Question:
Hi im trying to line up my button horizontally like an "inline" but it wont let me. I know about btn-group but then I cant have space in between the buttons like I want because they're attached to one another. so im trying to align them horizontally without btn-group
'''
<footer class="bottom visible-phone">
<div class="container">
<div class="row text-center">
<div class="span1"><a class="btn btn-primary btn-small" href="#">
<div class="icon-user icon-white"></div> Facebook</a></div>
<div class="span1"><a class="btn btn-info btn-small" href="#">
<div class="icon-user icon-white"></div> Twitter</a></div>
<div class="span1"><a class="btn btn-danger btn-small" href="#">
<div class="icon-user icon-white"></div> Youtube</a></div>
<div class="span1"><a class="btn btn-small" href="#">
<div class="icon-user"></div> Instagram</a></div>
</div><!--row END-->
</div><!--container END-->
</footer>
'''
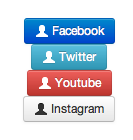
Answer: In Bootsrap, the grid system (span, row, container) will make all span's appear underneath eachother as soon as you get to the 'phone' size (which I guess is the case here, due to the visible-phone class you added to the footer). You won't be able to rely just on the grid system for this...
There is however a .inline class available to use on 'ul': <URL>
This means that with some reformatting of your markup (which would make sense anyway), you should be able to achieve the desired result, without writing a single line of css yourself:
'''
<footer class="bottom visible-phone">
<div class="container">
<div class="row text-center">
<ul class='inline span12'>
<li><a class="btn btn-primary btn-small" href="#">
<i class="icon-user icon-white"></i> Facebook</a>
</li>
...
</ul>
</div>
<!--row END-->
</div>
<!--container END-->
</footer>
'''
In fact all the extra wrappers (footer, container, row) are not required here, I just kept them as they where present in your code. Only the code from '<ul>' (without the .span12) to '</ul>' should do.
For an example, have a look at this: <URL>